Question: I would like the user to pick a video from his libary and limit it to 45 seconds (Like WhatsApp - you can edit the video and the video which will be sent is not longer than 45 seconds.
But if I use the following code, it does pick a video regardless of the duration, and I cant trim it (Tested it with a video, length 1 minute)
'''
UIImagePickerController *imagePickerController = [[UIImagePickerController alloc] init];
imagePickerController.delegate = self;
imagePickerController.sourceType = UIImagePickerControllerSourceTypePhotoLibrary;
imagePickerController.videoQuality = UIImagePickerControllerQualityTypeLow;
imagePickerController.videoMaximumDuration = 45.0f; //?
imagePickerController.mediaTypes = [UIImagePickerController availableMediaTypesForSourceType:UIImagePickerControllerSourceTypePhotoLibrary];
[[self parentViewController] presentModalViewController:imagePickerController animated:YES];
[imagePickerController release];
'''
In WhatsApp, I get the following screen, which I want to reproduce:

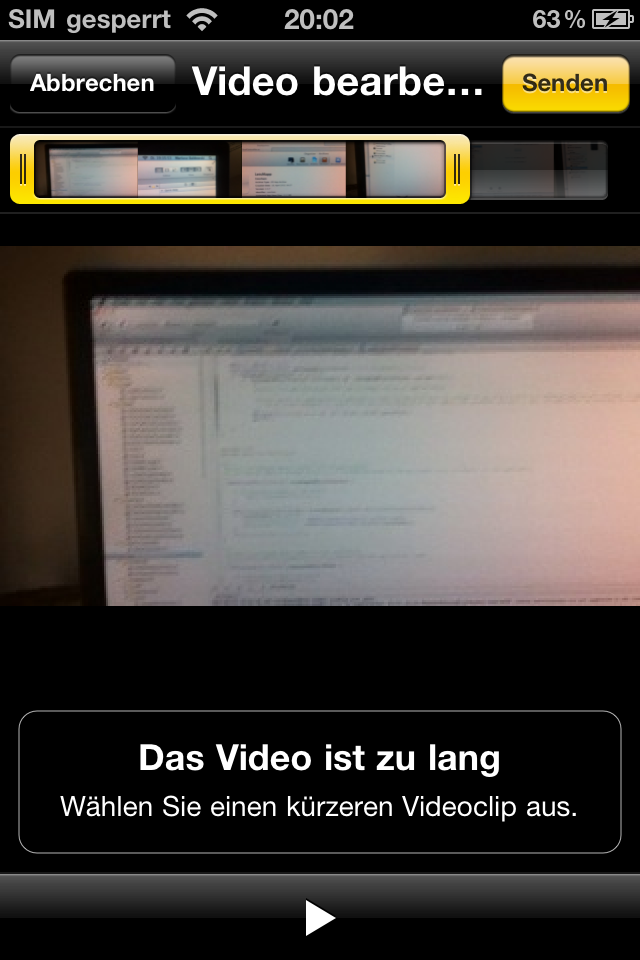
Answer: make sure you set allowsEditing to YES before presenting the controller.
imagePickerController.allowsEditing = YES;